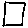
Label: square